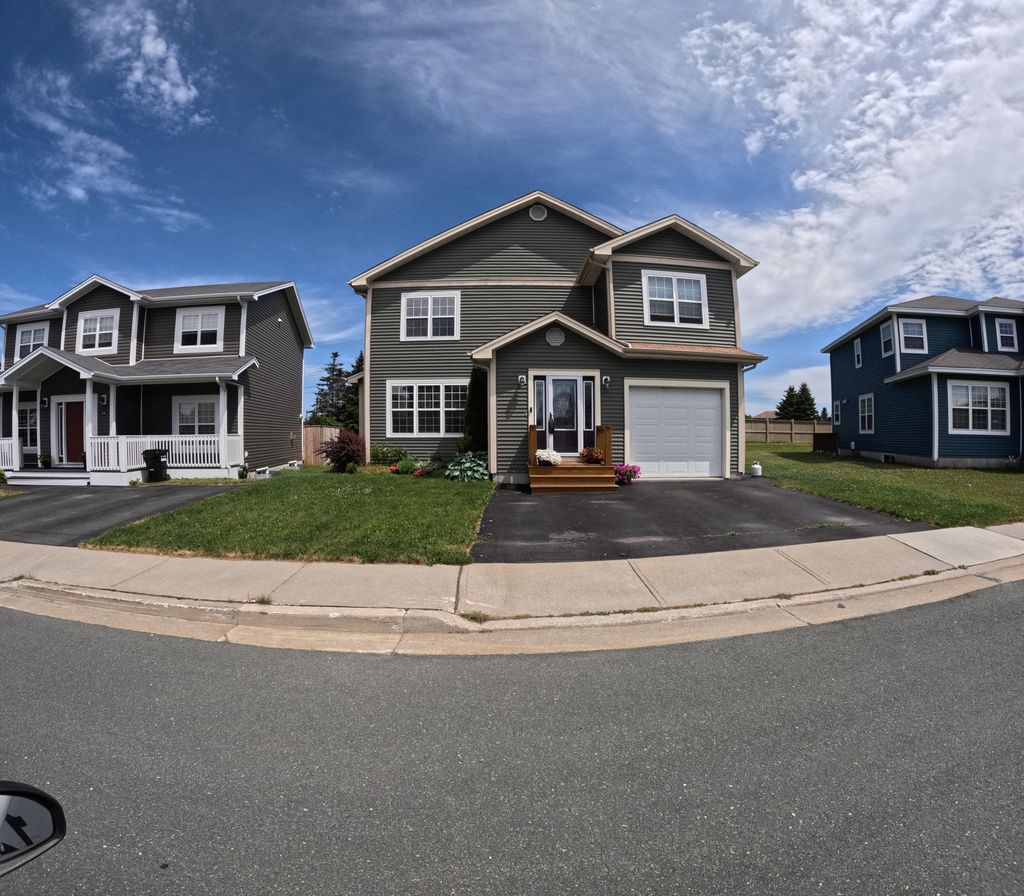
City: st_johns